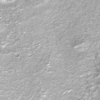
Label: not_dusty